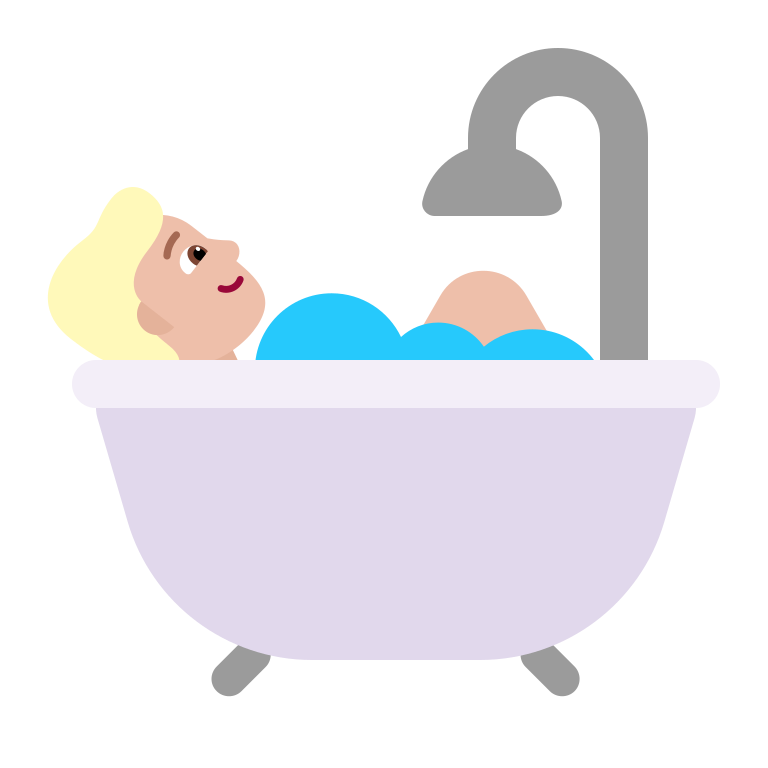
person taking bath flat  light